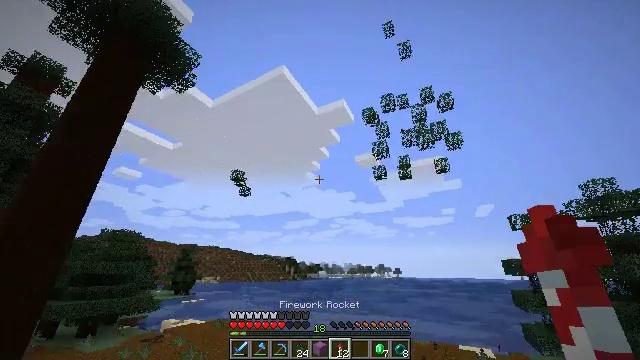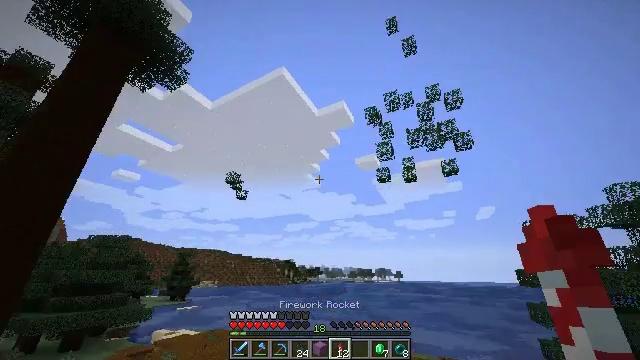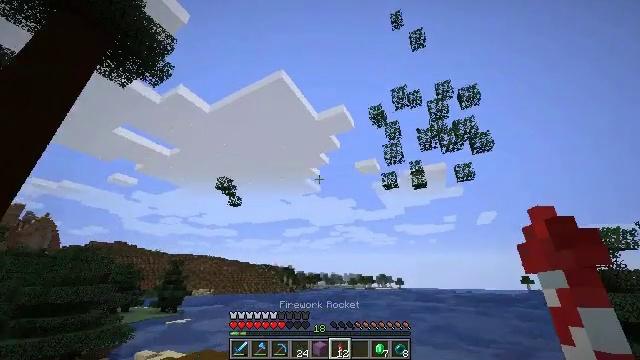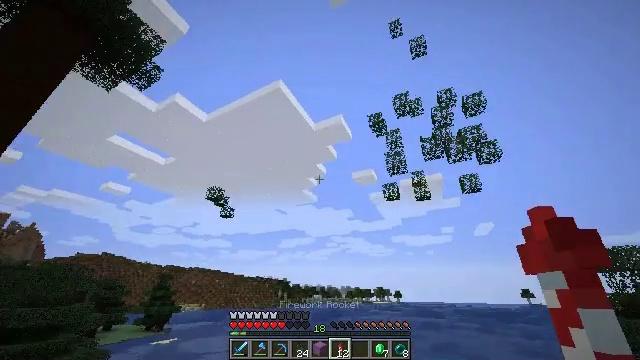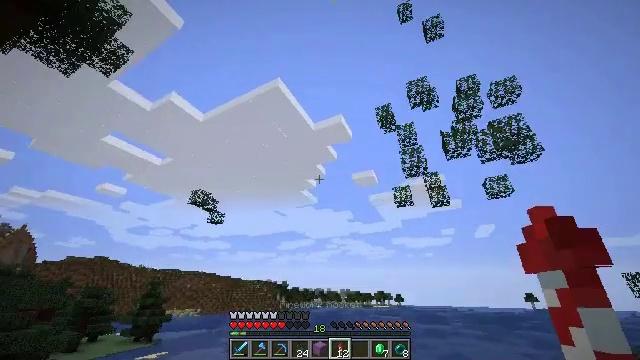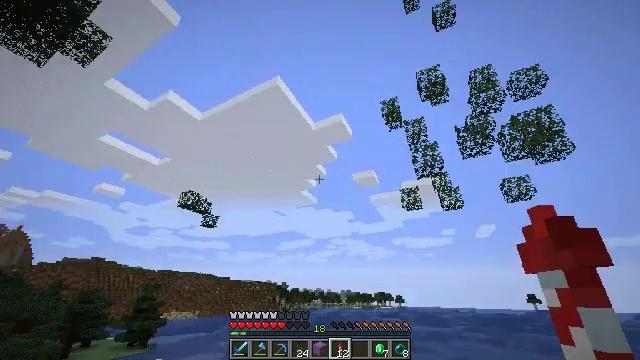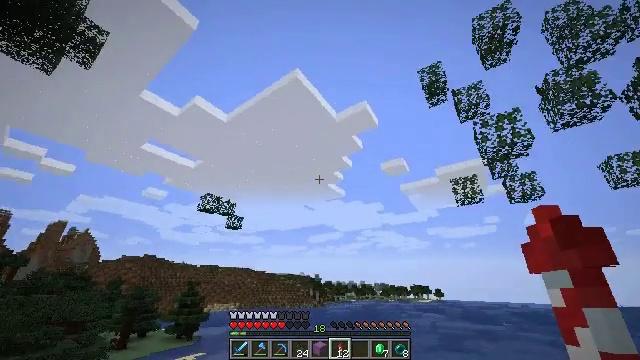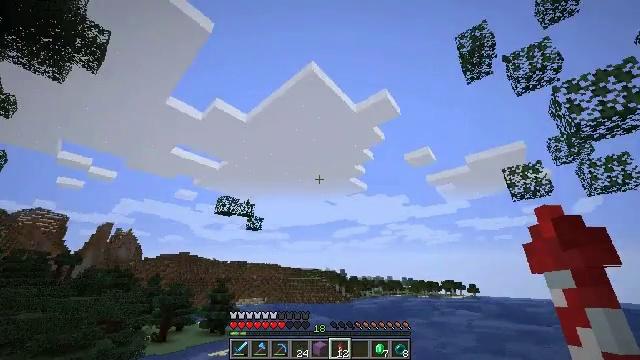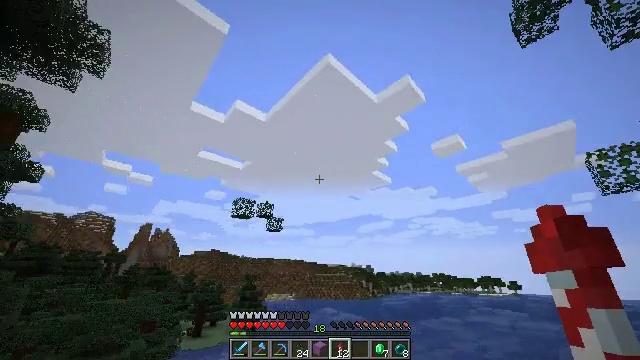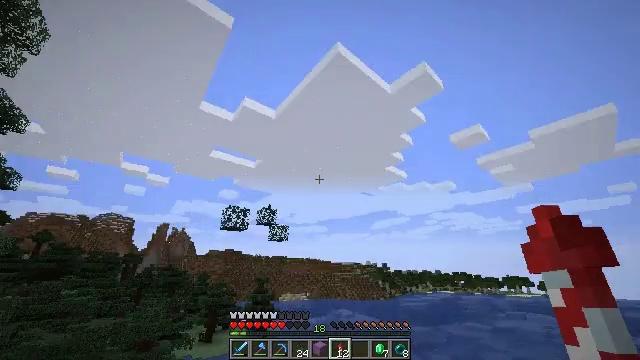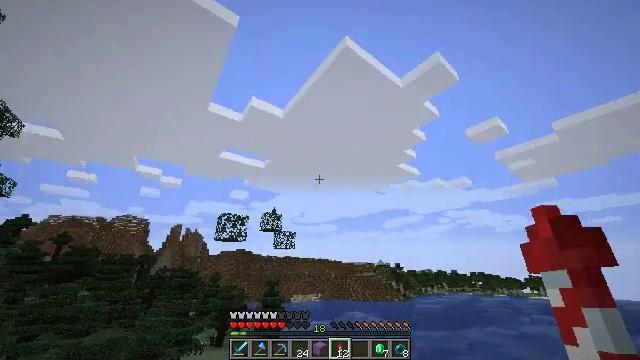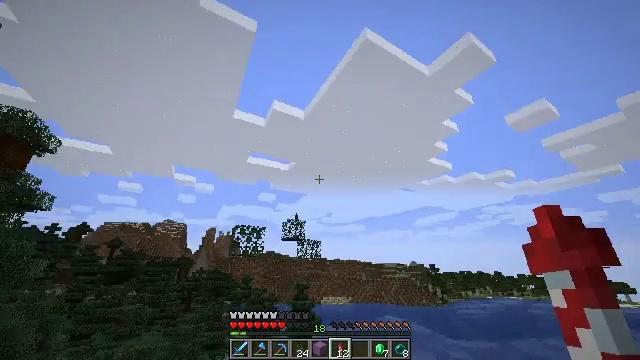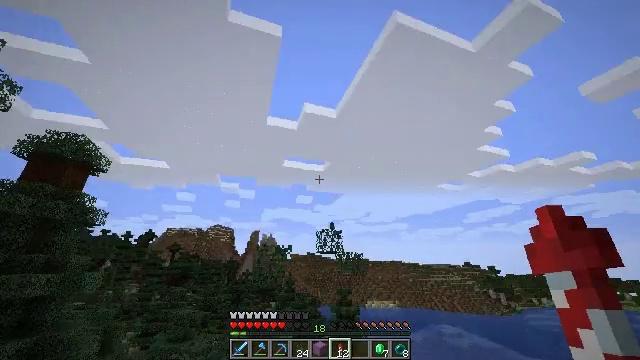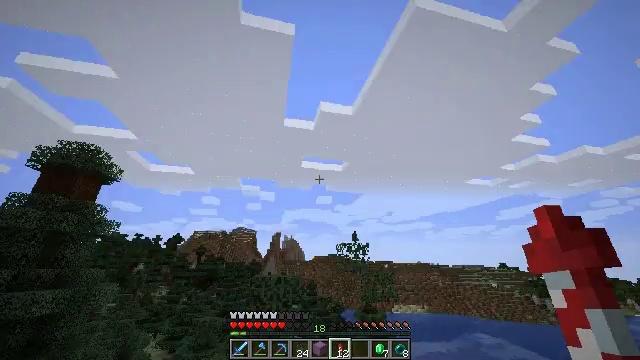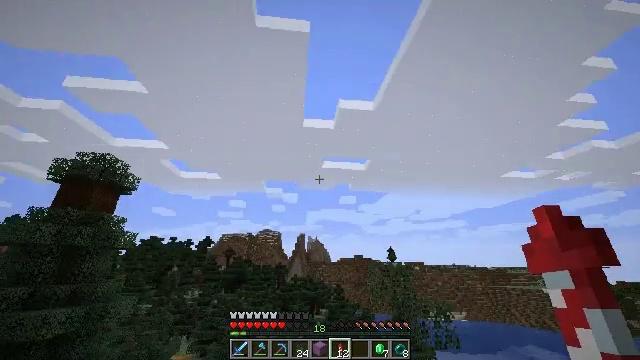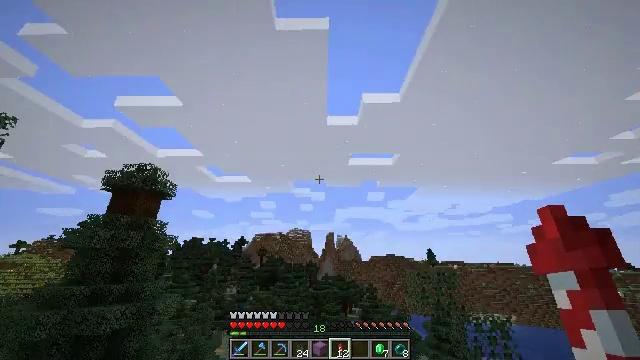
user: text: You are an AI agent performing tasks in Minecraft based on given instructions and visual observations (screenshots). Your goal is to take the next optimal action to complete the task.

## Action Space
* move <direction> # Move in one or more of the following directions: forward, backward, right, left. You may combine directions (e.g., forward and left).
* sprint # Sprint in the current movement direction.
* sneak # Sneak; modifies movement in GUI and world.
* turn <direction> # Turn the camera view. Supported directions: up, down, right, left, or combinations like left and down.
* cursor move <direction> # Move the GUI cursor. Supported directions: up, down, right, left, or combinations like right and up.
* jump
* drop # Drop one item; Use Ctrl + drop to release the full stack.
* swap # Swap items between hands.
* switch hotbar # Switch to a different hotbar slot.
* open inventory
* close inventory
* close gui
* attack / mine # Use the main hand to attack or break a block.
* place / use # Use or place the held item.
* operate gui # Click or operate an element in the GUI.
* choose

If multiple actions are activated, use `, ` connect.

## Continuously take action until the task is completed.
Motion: motion action
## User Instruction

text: Gather spruce leaves to collect foliage.
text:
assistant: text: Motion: move forward, sprint, jump
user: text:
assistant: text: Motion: move forward, sprint, turn up, jump
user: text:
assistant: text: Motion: move forward, sprint, turn up, jump
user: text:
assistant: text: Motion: move forward, sprint, jump
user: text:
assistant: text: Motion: move forward, sprint, jump
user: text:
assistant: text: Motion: move forward, sprint, turn left and down, jump
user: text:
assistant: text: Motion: move forward, sprint, turn left and down, jump
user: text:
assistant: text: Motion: move forward, sprint, turn left and down, jump
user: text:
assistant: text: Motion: move forward, sprint, turn left, jump
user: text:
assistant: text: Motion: move forward, sprint, turn left, jump
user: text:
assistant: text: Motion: move forward, sprint, turn left, jump
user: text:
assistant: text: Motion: move forward, sprint, turn left, jump
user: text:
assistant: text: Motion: move forward, sprint, turn left, jump
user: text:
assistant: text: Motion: move forward, sprint, turn left, jump
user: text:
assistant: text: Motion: move forward, sprint, turn left, jump
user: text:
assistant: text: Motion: move forward, sprint, turn left, jump
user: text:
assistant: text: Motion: move forward, sprint, turn left, jump
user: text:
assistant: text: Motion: move forward, sprint, turn left, jump
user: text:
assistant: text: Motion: move forward, sprint, turn left, jump
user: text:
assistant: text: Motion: move forward, sprint, turn left, jump
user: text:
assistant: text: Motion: move forward, sprint, turn left and down, jump
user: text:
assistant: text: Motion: move forward, sprint, turn left and down, jump
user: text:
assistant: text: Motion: move forward, sprint, turn left, jump
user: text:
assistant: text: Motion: move forward, sprint, turn left and down, jump
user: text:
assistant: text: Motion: move forward, sprint, turn left and down, jump
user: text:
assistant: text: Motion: move forward, sprint, turn left and down, jump
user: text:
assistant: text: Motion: move forward, sprint, turn left and down, jump
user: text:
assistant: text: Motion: move forward, sprint, turn left and down, jump
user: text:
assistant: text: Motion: move forward, sprint, turn left and down, jump
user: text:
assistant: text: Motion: move forward, sprint, turn left and down, jump